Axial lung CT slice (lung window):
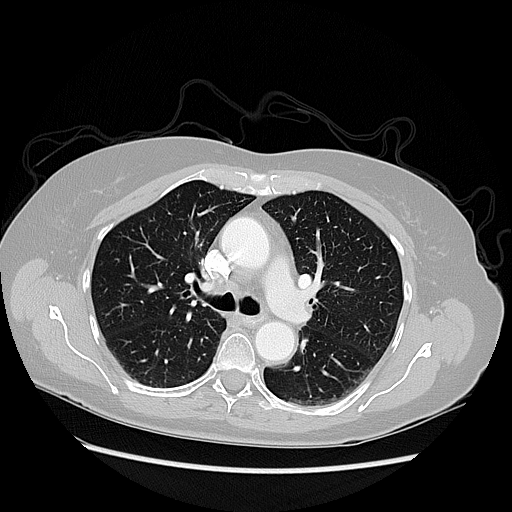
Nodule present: no